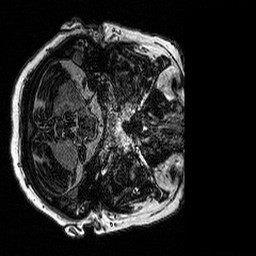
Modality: MP2RAGE
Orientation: axial
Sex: female
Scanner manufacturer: siemens
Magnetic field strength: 3 T
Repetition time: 5 s
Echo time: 0.00292 s